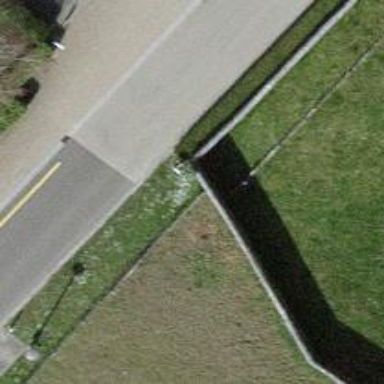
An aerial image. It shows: Wall barrier.